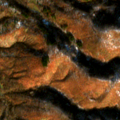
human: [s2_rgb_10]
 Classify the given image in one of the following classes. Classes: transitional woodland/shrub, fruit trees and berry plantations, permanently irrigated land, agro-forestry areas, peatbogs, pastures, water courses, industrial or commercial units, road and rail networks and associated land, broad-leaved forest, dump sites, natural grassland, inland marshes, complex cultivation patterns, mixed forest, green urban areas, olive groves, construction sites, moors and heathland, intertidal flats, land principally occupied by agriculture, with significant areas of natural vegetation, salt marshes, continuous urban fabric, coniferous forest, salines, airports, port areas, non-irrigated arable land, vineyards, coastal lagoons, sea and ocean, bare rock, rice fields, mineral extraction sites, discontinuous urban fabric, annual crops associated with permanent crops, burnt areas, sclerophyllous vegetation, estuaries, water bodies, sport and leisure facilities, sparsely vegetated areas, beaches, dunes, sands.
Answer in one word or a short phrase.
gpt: land principally occupied by agriculture, with significant areas of natural vegetation, broad-leaved forest